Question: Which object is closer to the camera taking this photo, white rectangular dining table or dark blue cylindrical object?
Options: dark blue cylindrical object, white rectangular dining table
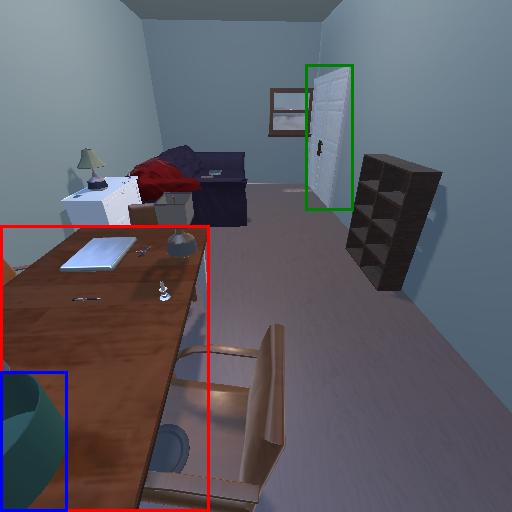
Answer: dark blue cylindrical object